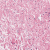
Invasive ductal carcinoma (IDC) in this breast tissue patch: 0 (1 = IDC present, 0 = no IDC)